Interaction volume radius: 5 \u00c5
Interaction volume height: 20 \u00c5
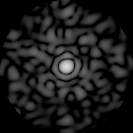
Disorder parameter: 0.8042